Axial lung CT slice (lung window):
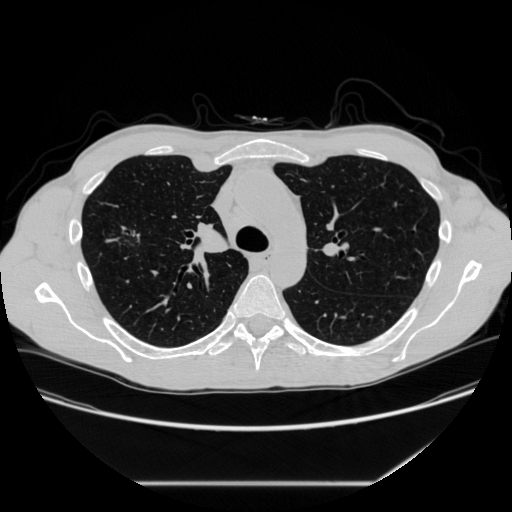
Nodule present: no